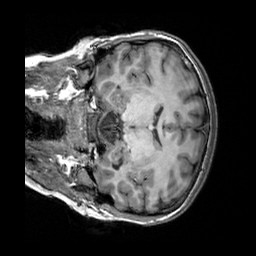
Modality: T1w
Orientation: coronal
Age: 22
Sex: female
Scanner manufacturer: siemens
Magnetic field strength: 3 T
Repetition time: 2.3 s
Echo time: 0.00303 s